Question: I am trying to replace < and > signs of HTML tags with '&gt;' & '&lt;' using JavaScript. I am using following code:
'''
var sval = val.replace('&', '&amp;');
sval = sval.replace("<", "&lt;");
sval = sval.replace(">", "&gt;");
'''
But it's replacing only first occurrence of <. Following is the snapshot of the values at the breakpoint:

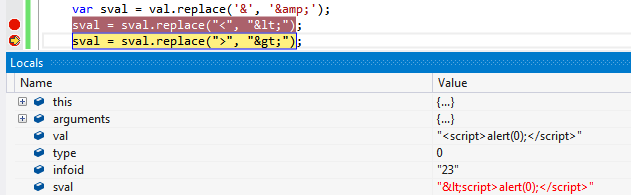
Answer: Try using regular expressions:
'''
var sval = val.replace(/&/g, '&');
sval = sval.replace(/</g, "&lt;");
sval = sval.replace(/>/g, "&gt;");
'''
The 'g' flag (=global) tells the replace function to not stop after the first hit.